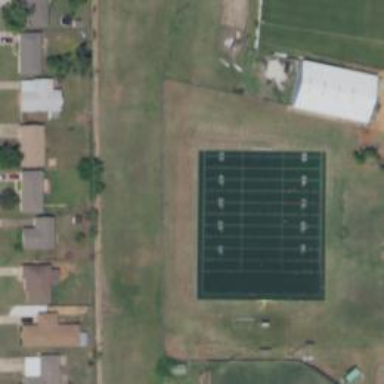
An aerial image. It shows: Pitch for American football.